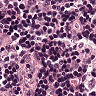
Metastatic tissue present: no